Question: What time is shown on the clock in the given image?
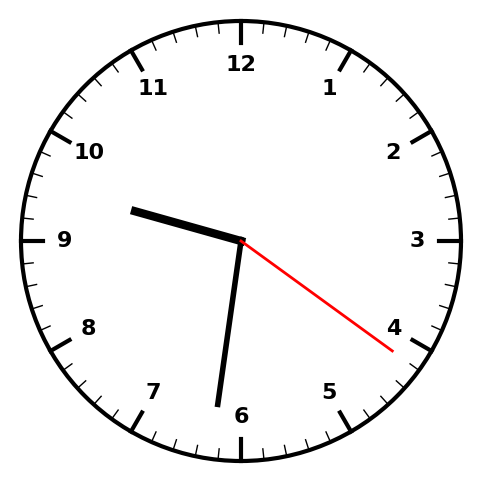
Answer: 09:31:21